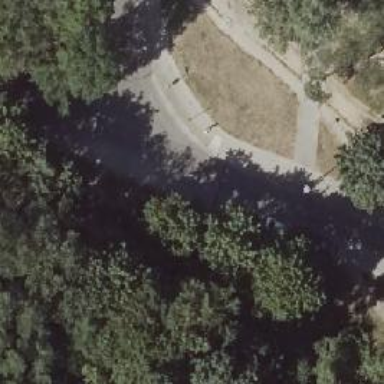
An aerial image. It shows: Footway.